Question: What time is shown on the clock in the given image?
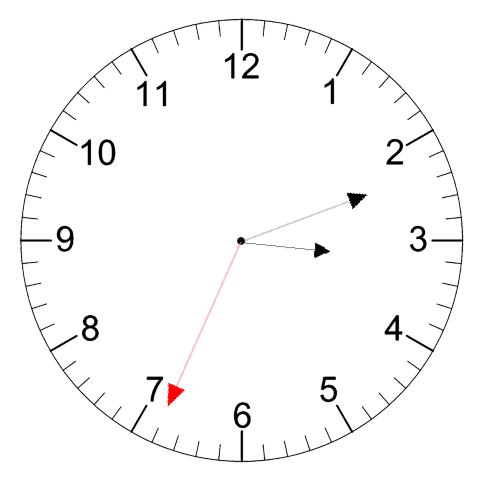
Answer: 03:11:34